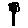
Label: flower